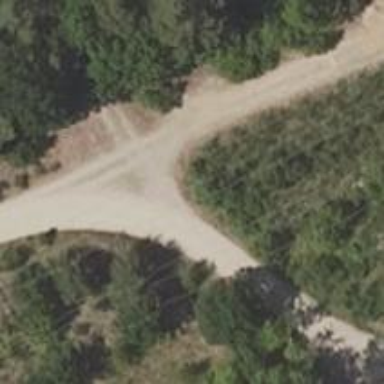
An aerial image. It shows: Dirt track road with grade 4 track type.